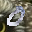
Label: 0